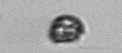
Label: Dinophyceae